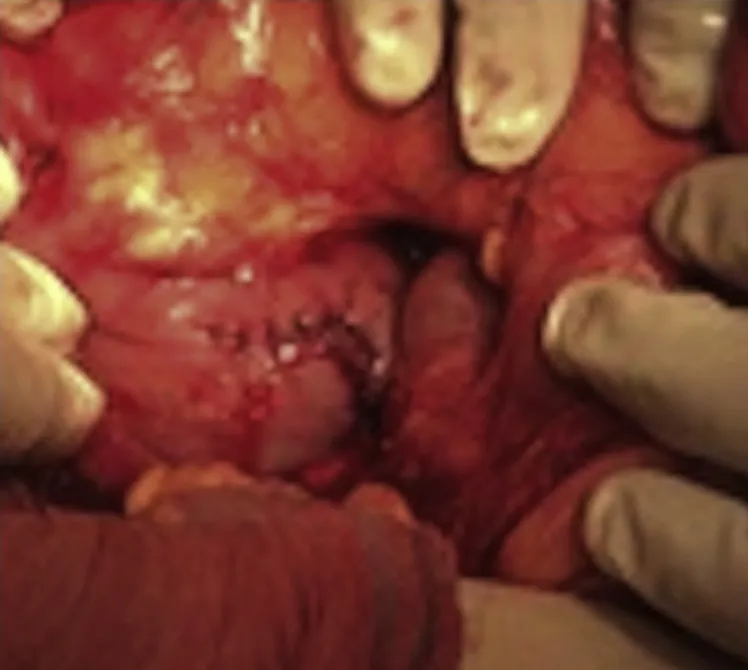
Repair of the duodenotomy with interrupted sutures.
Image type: medical_photograph (other_medical_photograph)